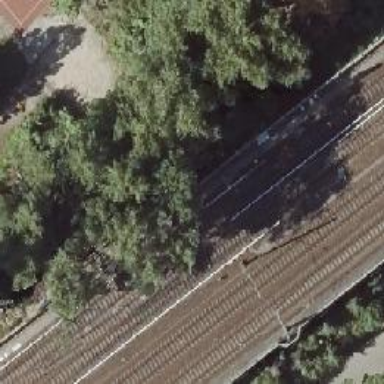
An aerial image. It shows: Railway signal.